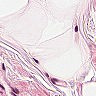
Metastatic tissue present: no